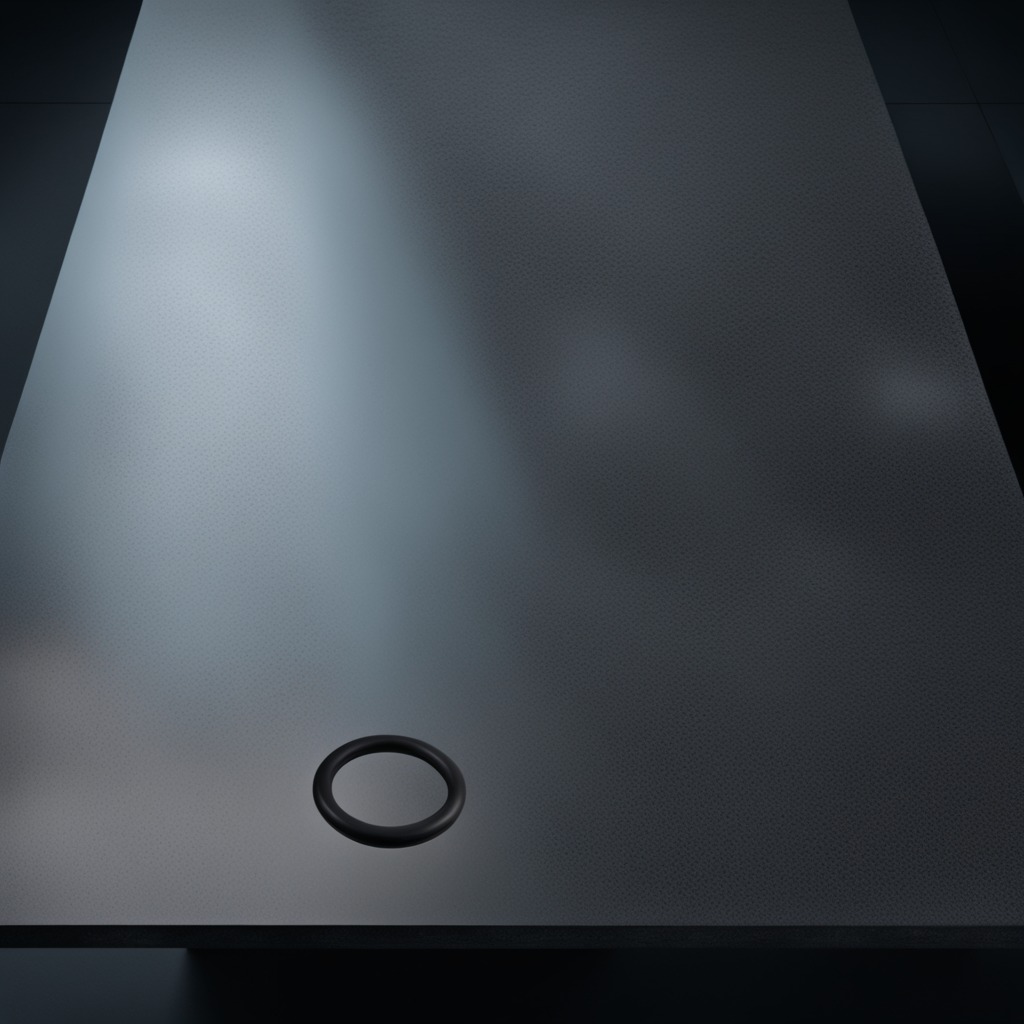
A rubber O-ring lying on a clean granite table inside a workshop at night dim ambient light soft shadows worn but